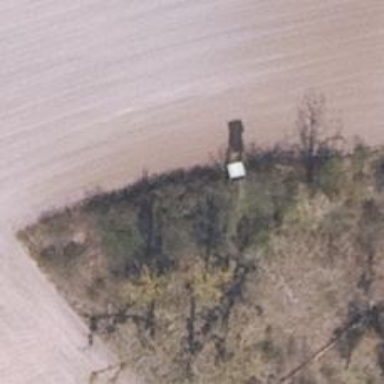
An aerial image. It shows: Shelter that serves as hunting stand.